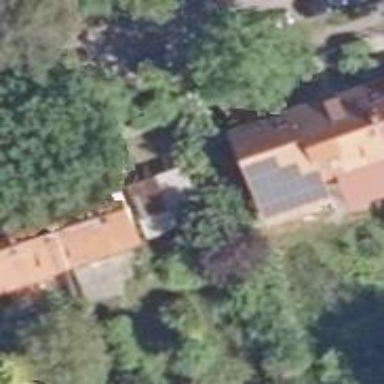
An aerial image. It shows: Semidetached house.